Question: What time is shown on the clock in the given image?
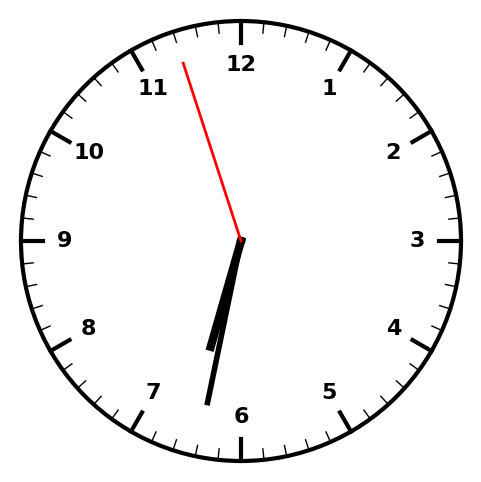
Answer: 06:31:57